Question: I'm working on a script to translate a text included in a google sheets cell with the deepl api. My code works and generates a result, but it does not recognise the text included in the cell.
This is the code I am using:
'''
function deeplapi() {
var response = UrlFetchApp.fetch("https://api.deepl.com/v2/translate?auth_key=xxxx-xxxx-xxxx-xxxx-xxxx&text="+ text +"&target_lang=en&source_lang=es");
var ss = SpreadsheetApp.getActiveSpreadsheet();
var sheet = ss.getActiveSheet();
var text = sheet.getRange(3,2).getValue();
var json = response.getContentText();
var data = JSON.parse(json);
Logger.log(data);
}
'''
Although it generates a response, the text entered appears as "undefined".I don't know why this is happening.
Here is the image of my sheet and the result of the script.
The result is this. As you can see, the text appears as undefined:

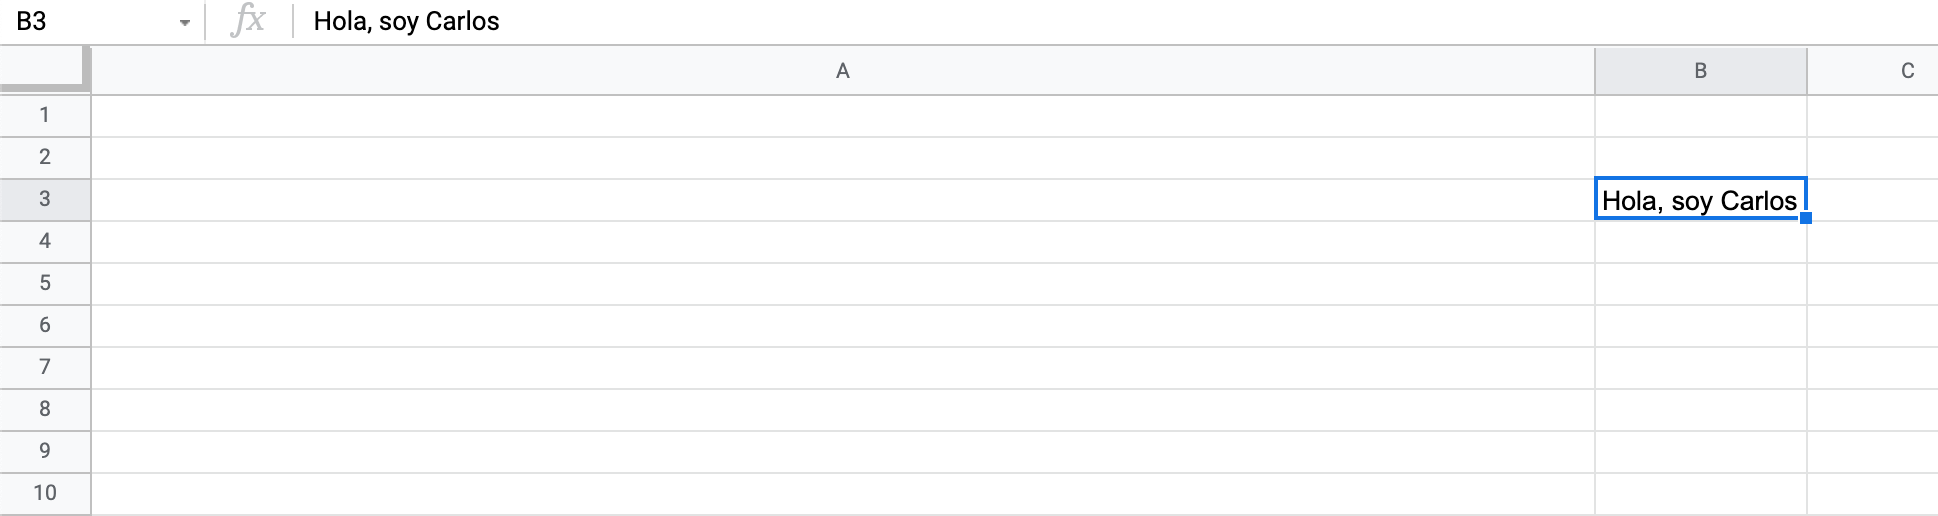
Answer: You need to define 'text' 'response' since 'text' is used in the argument inside the 'fetch' function:
'''
function deeplapi() {
var ss = SpreadsheetApp.getActiveSpreadsheet();
var sheet = ss.getActiveSheet();
var text = sheet.getRange(3,2).getValue(); // define text before response
var response = UrlFetchApp.fetch("https://api.deepl.com/v2/translate?auth_key=xxxx-xxxx-xxxx-xxxx-xxxx&text="+ text +"&target_lang=en&source_lang=es");
var json = response.getContentText();
var data = JSON.parse(json);
Logger.log(data);
}
'''